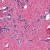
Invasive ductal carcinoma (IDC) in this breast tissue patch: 0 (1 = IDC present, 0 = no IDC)